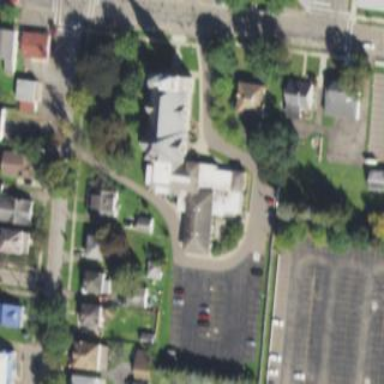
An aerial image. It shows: Church which is place of worship.